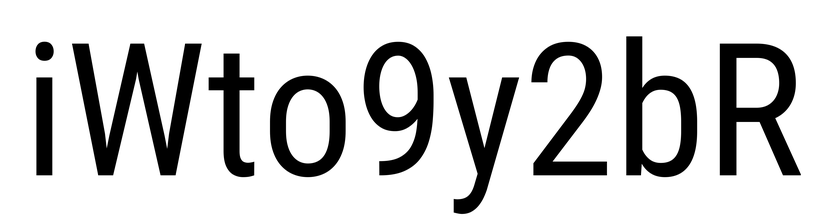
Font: Roboto_Condensed_Regular